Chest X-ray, PA view. Patient: 48 years old, sex F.
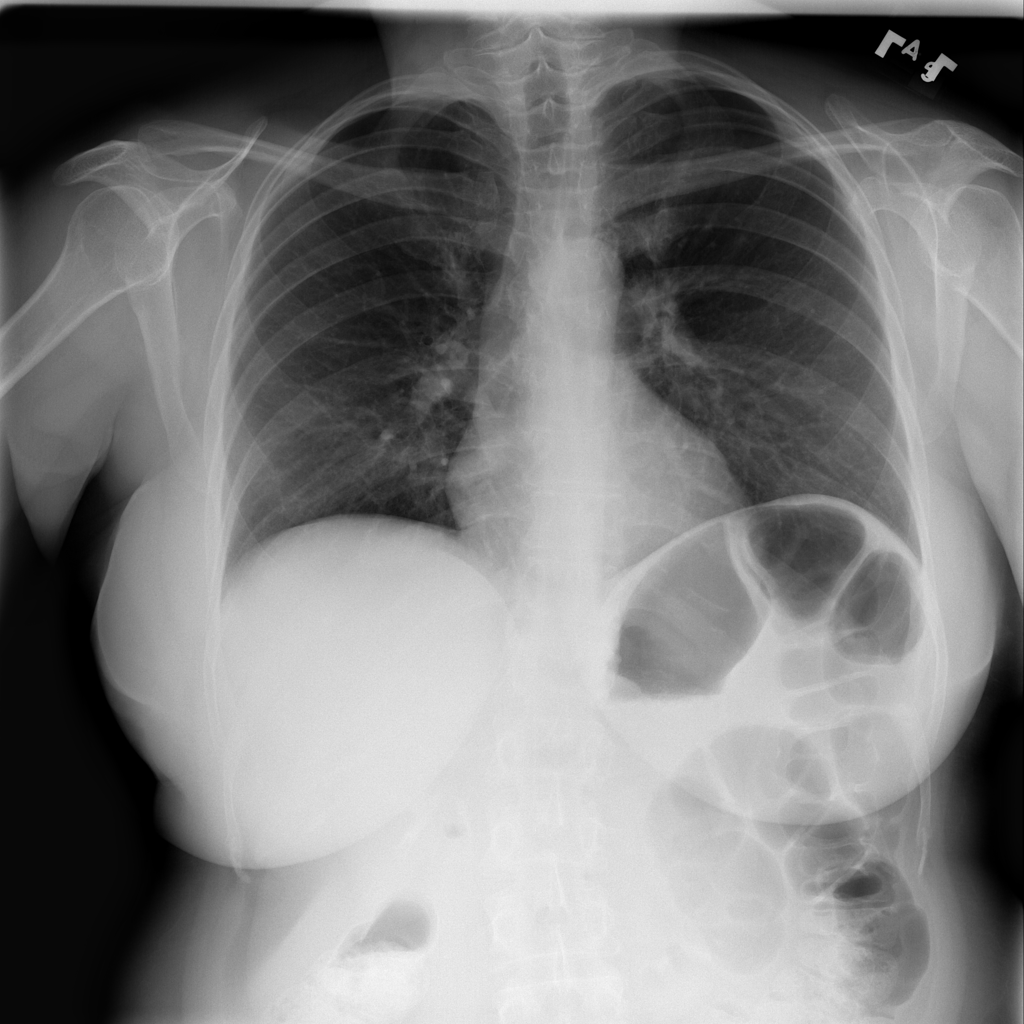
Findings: No Finding